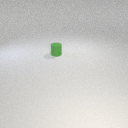
small green rubber cylinder